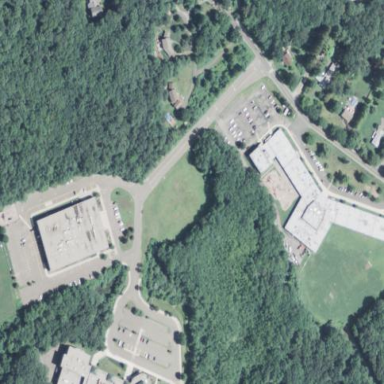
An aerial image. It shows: School.